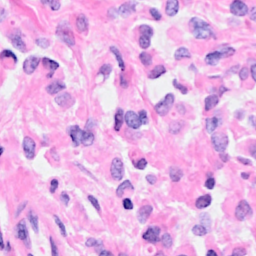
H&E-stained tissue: Breast